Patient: sex M, age 52
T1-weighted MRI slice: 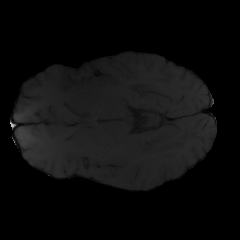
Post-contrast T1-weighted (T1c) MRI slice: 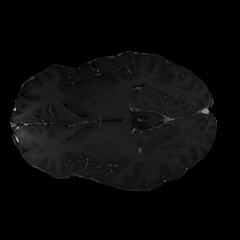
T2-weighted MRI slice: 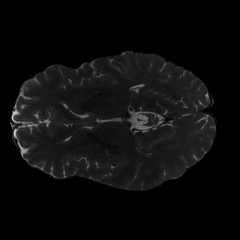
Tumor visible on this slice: yes
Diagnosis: Glioblastoma, IDH-wildtype
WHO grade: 4